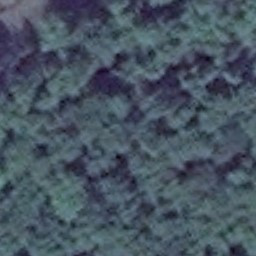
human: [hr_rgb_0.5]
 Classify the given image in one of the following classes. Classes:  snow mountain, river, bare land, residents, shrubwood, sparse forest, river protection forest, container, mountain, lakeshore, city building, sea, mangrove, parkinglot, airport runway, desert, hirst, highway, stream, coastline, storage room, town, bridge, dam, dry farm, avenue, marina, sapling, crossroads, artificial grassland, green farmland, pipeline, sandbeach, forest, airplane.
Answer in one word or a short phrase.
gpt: forest